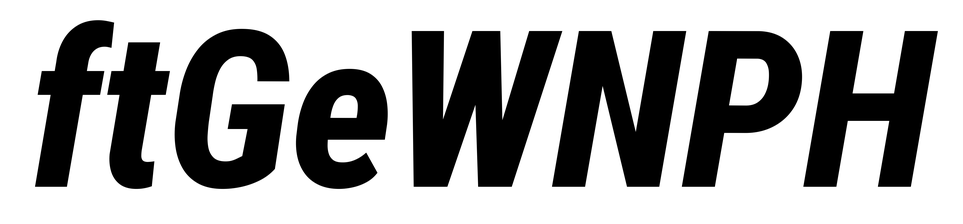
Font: Roboto-Italic_Condensed_ExtraBold_Italic